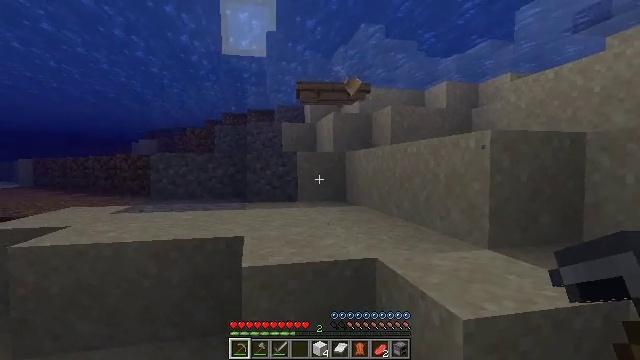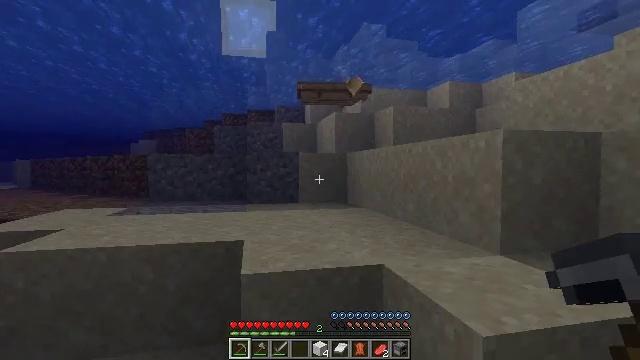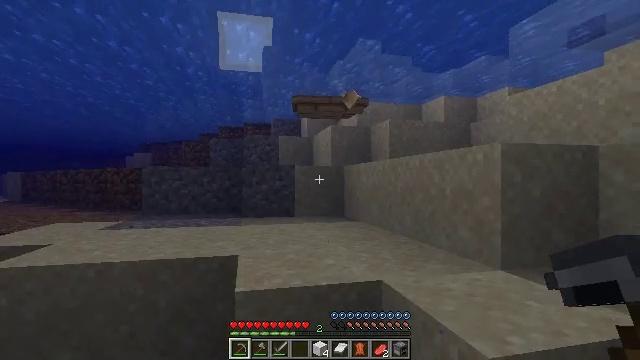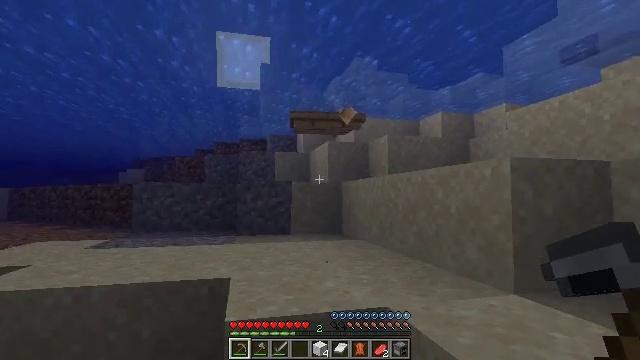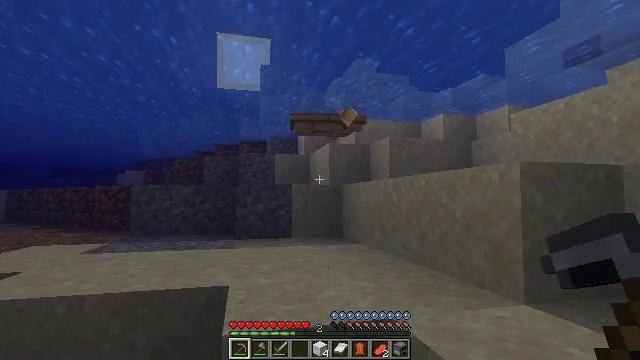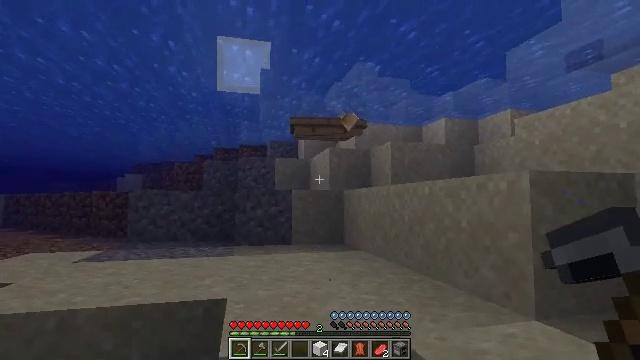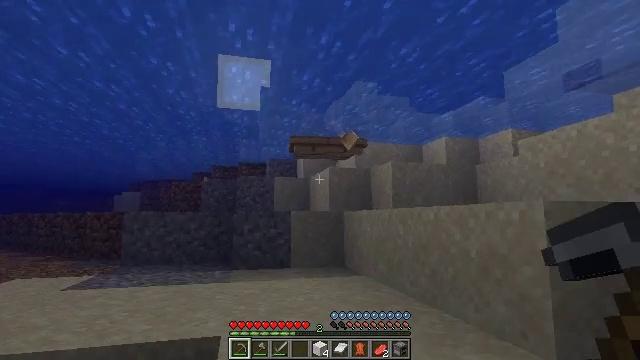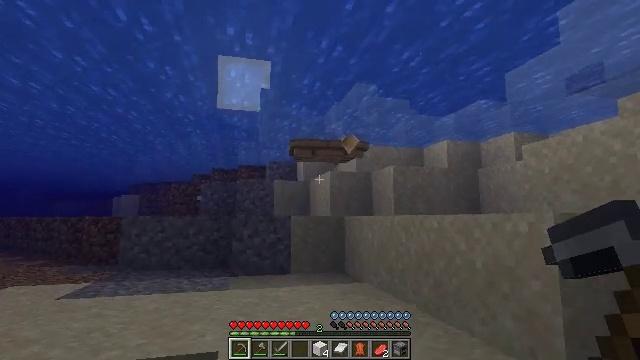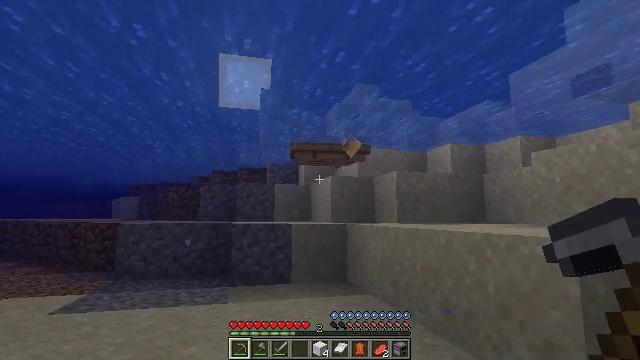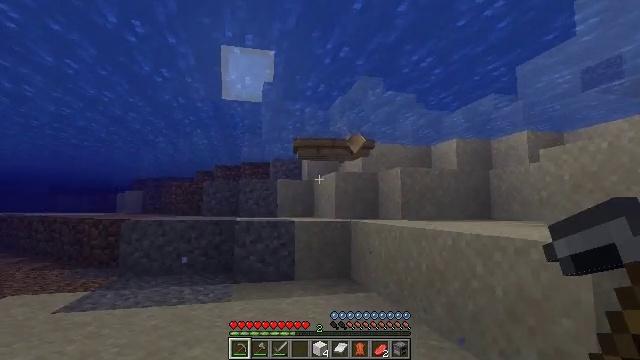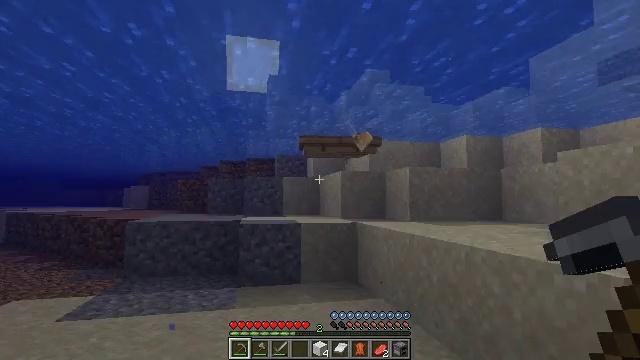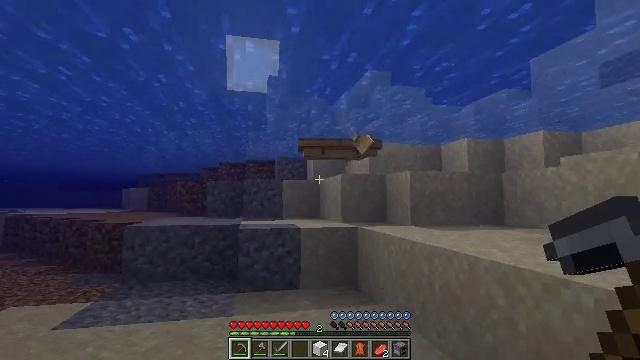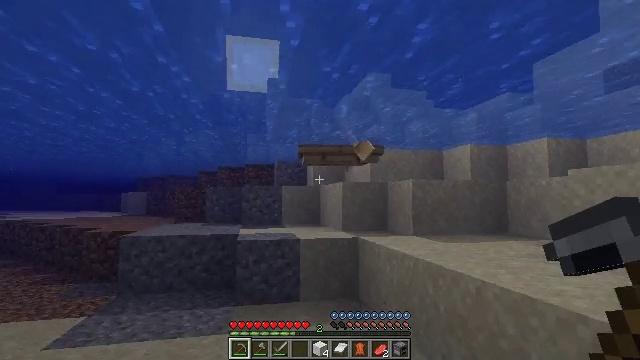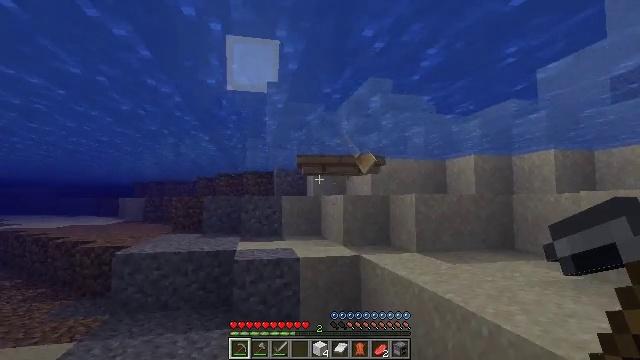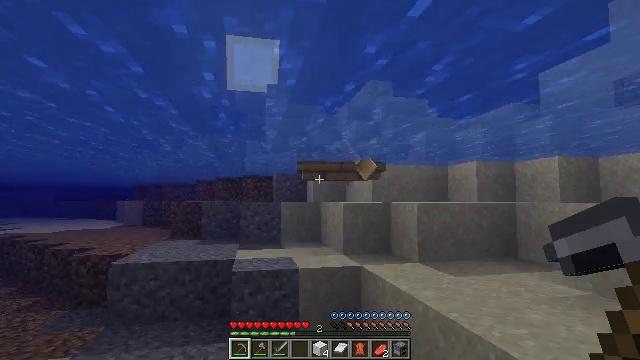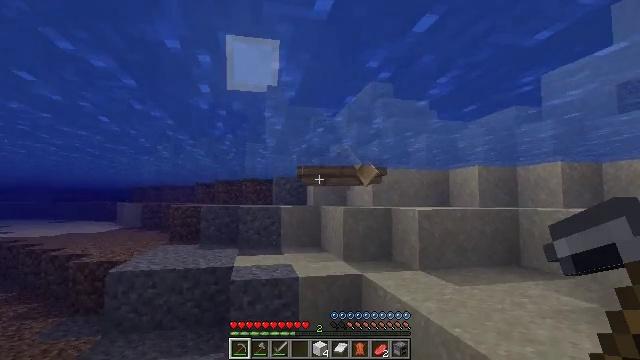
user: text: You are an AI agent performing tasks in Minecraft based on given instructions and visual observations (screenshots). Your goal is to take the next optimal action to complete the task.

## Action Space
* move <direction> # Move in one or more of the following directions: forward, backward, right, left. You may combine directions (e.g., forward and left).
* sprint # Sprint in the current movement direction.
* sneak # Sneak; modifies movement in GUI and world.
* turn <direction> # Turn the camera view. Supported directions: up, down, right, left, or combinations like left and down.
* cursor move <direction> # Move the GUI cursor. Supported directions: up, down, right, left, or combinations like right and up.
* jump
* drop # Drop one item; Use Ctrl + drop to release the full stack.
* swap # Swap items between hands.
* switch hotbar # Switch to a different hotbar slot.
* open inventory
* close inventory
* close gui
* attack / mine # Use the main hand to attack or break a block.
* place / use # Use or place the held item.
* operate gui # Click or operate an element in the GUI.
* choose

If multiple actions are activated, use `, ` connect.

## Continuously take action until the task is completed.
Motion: motion action
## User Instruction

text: Retrieve the blue bed from the ground.
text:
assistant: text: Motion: move forward
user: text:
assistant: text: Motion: move forward, turn up
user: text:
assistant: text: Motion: move forward, turn up, jump
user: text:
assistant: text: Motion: move forward, jump
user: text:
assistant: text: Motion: move forward, jump
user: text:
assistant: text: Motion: move forward, turn up, jump
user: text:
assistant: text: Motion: move forward, jump
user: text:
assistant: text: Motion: move forward, jump
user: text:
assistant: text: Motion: move forward, turn down, jump
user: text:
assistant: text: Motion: move forward, turn left and down, jump
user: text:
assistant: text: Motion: move forward, jump
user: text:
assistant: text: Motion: move forward, jump
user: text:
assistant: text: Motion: move forward, jump
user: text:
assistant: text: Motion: move forward, jump
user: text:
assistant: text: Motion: move forward, jump
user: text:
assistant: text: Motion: move forward, jump
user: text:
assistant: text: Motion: move forward, jump
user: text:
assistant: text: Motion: move forward, jump
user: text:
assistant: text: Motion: move forward, jump
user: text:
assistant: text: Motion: move forward, jump
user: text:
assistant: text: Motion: move forward, jump
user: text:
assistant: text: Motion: move forward, jump
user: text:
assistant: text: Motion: move forward, jump
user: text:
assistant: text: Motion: move forward, jump
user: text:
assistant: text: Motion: move forward, jump
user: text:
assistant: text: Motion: move forward
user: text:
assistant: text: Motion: move forward
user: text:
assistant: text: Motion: move forward
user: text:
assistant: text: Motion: move forward
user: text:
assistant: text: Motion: move forward